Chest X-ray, AP view. Patient: 25 years old, sex F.
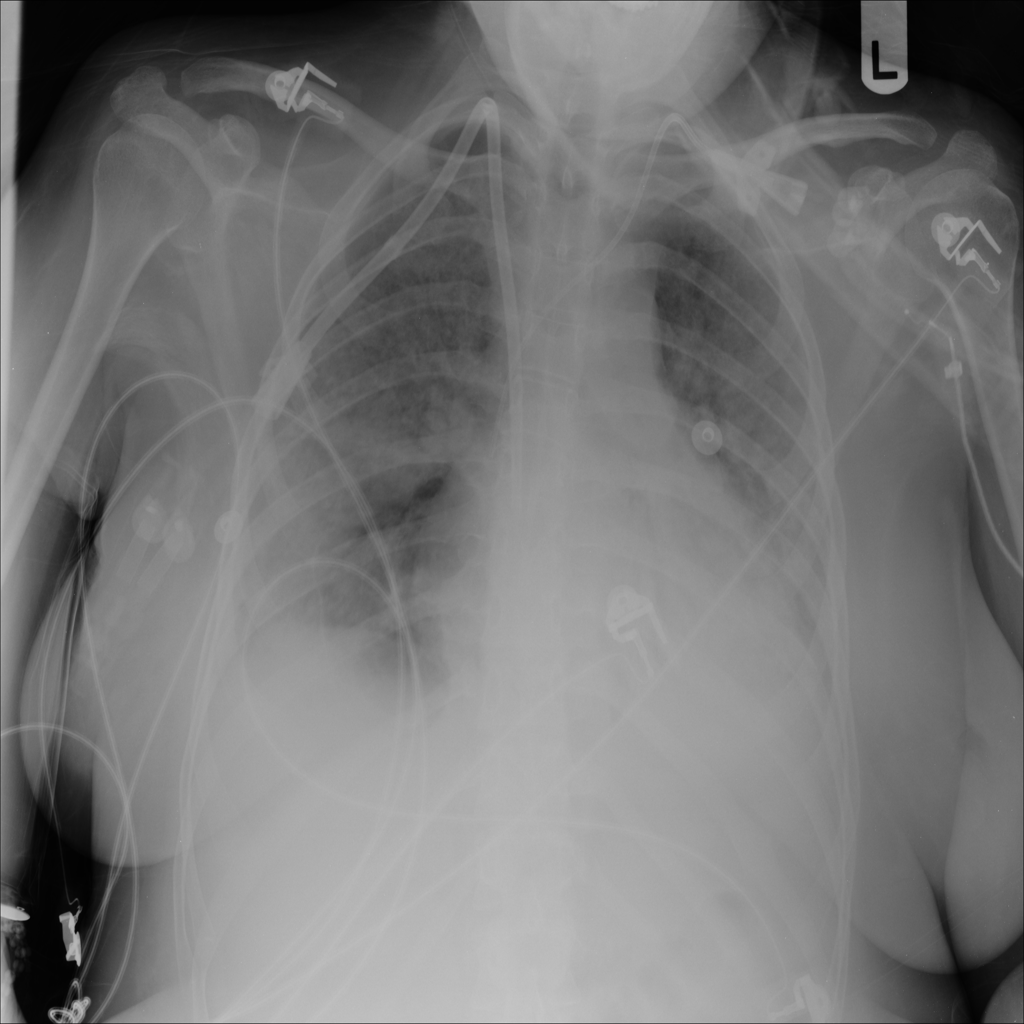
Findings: Pneumothorax